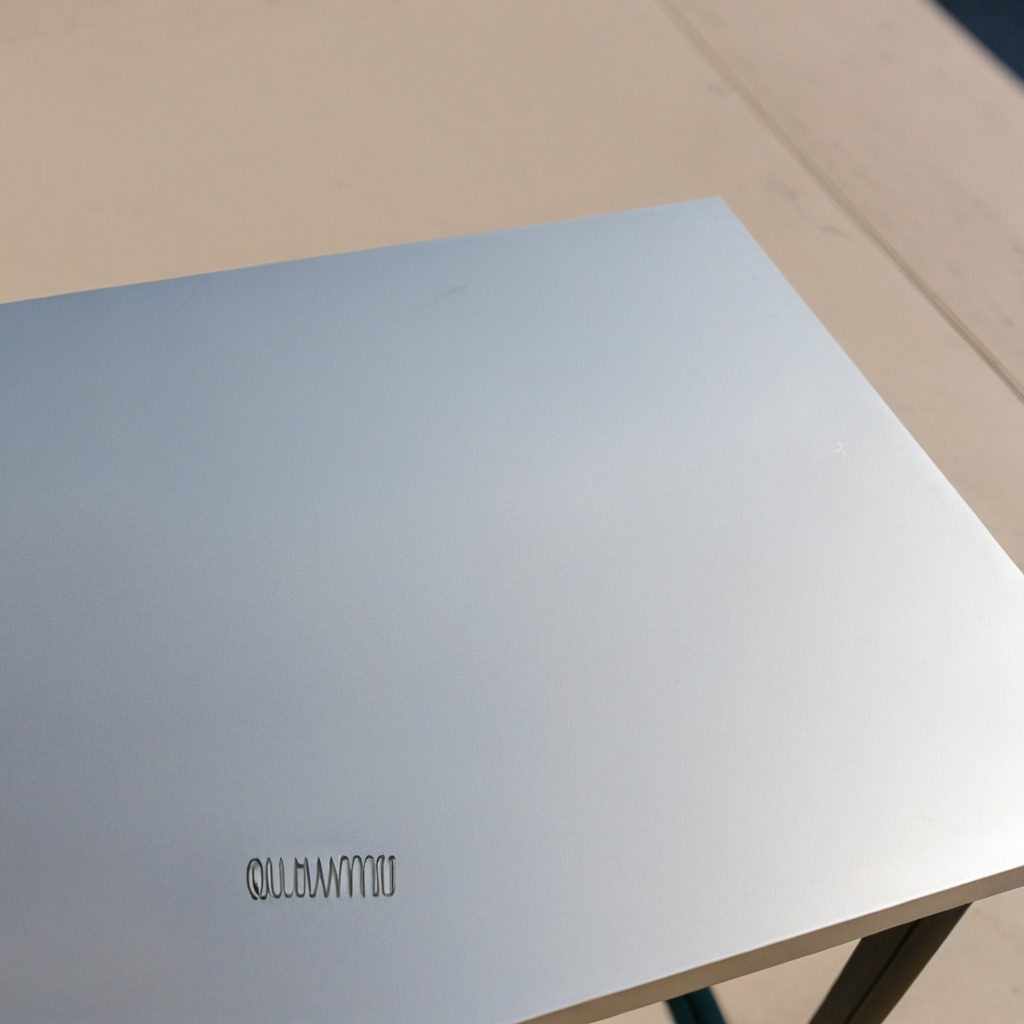
A coiled metal spring is lying on the table.